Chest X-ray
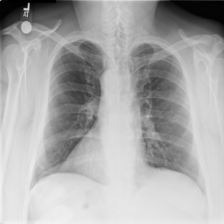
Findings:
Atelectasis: negative
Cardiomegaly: negative
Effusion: negative
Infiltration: negative
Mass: negative
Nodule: negative
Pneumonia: negative
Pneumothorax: negative
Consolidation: negative
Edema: negative
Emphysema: negative
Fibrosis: negative
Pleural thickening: negative
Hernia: negative